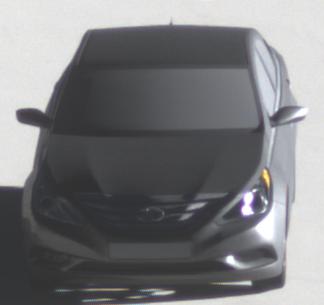
Make: Hyundai
Model: Sonata
Detailed model: Gen. 6 YF
Model produced from: 2009
Model produced until: 2016
Doors: 4
Color: gray
Road condition: dry road
Daytime: morning or afternoon
Contrast: high contrast